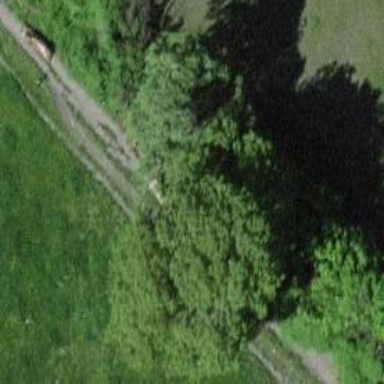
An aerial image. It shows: Row of trees in natural setting.